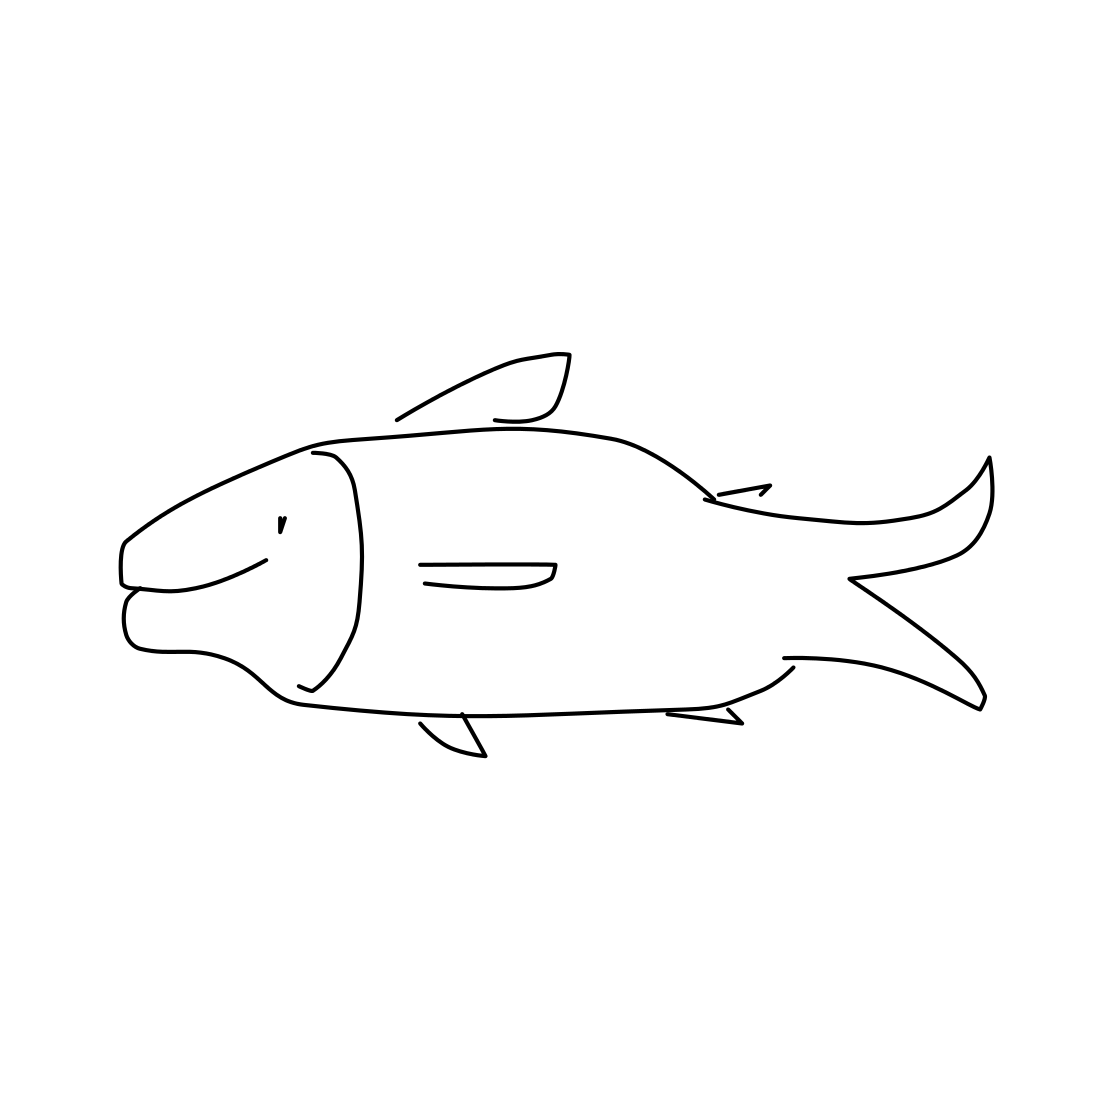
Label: fish